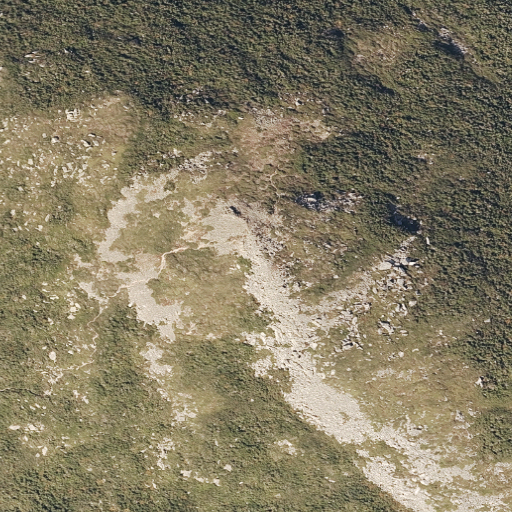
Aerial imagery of mountain in Maine named North Brother containing barren land, mixed forest, evergreen forest, and grassland